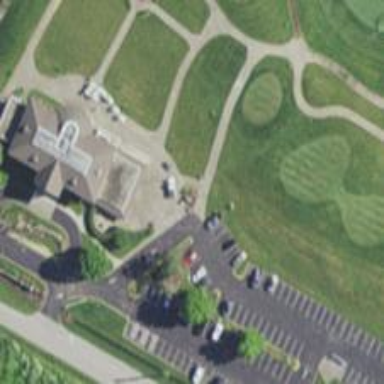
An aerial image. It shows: Path for golf carts.